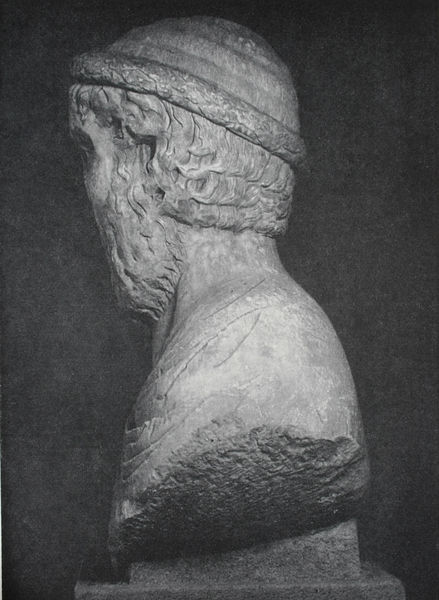
Titel: Die sogenannte Suessa-Büste (Taddeo da Suessa) - Skulptur für die Brückentoranlage von Capua
Standort: Capua
Institution: Museo Campano
Schlagwörter: kopf, mann, schatten, weiß, frisur, grau, haar, hut, licht, marmor, nase, profil, schwarz, haube, alt, bart, kappe, mütze, arme, gesicht, sockel, stein, vollbart, hals, herr, auge, figur, haare, locken, schulter, skulptur, statue, seitlich, wellen, rand, büste, plastik, foto, fotografie, philosoph, torso, haarkranz, kranz, fragment, kaputt, sandstein, antik, toga, griechisch, binde, griechenland, hirte, abgeschnitten, wulst, platt, prfil, beschädigt, plasik, abgebrochen, nasenlos, gemeisselt, ohne nase, ab, gemisselt, huth